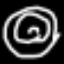
Label: donut